Field crop: maize
Growth stage: 2
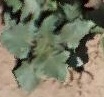
Species: datura